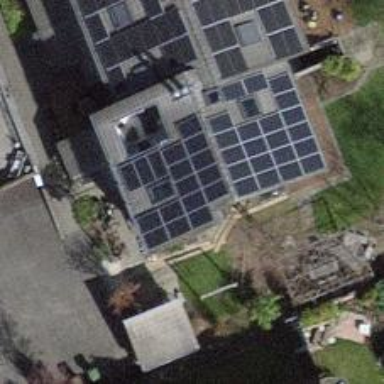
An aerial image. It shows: Solar power generator.